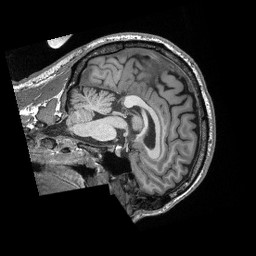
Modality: T1w
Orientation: sagittal
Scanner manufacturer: siemens
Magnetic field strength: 3 T
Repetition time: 2.3 s
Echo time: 0.00308 s